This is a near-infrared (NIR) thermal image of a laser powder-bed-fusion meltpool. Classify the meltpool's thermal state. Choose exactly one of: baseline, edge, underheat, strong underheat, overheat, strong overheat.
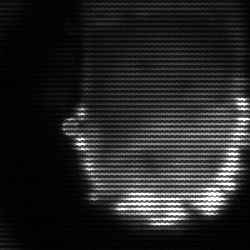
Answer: baseline